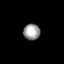
Tissue: prostate
Cell type: T cells
Senescence score: 0.2063
Nuclear area (px): 260
Mean DAPI intensity: 157.719